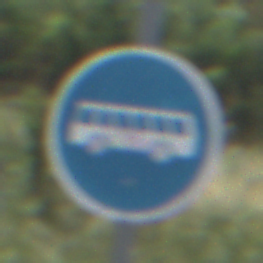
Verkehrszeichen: Busssonderstreifen
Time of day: Midday
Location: Outdoor (Nature)
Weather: PartlyCloudy
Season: NotSpecified
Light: Natural